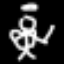
Label: angel